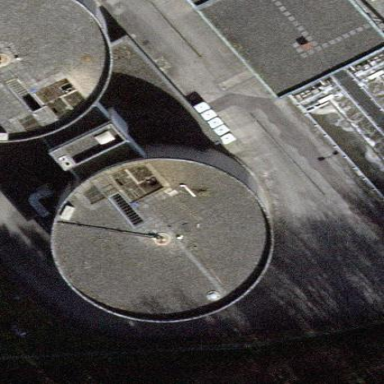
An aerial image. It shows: Building housing man-made water storage tank.